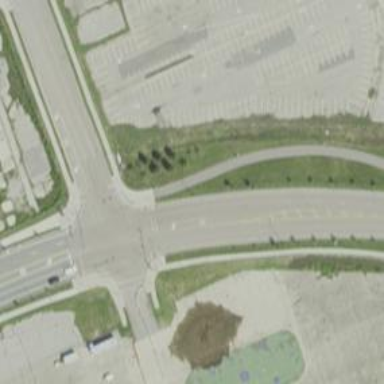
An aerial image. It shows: Footway crossing.